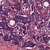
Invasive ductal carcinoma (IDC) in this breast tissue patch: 1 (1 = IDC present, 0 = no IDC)